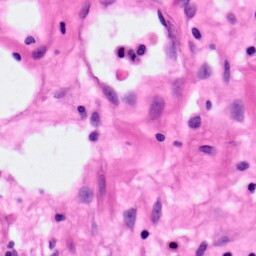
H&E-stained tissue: Pancreatic